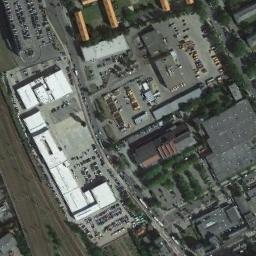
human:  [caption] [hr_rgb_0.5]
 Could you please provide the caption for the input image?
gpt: In an industrial area, There are factories and roads, There are several parking lots planned, Items are parked, And there is good greening .

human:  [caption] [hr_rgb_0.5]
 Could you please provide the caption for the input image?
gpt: Lots of houses of different shapes are in the industrial area .

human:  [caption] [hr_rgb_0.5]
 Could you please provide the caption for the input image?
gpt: The industrial area is dilapidated .

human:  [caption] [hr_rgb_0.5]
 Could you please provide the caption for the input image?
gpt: The industrial area has lots of industrial equipment and some workshops .

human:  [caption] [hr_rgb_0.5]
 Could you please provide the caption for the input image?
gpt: There are some white buildings and parking lots with many cars interspersing in the industrial area .